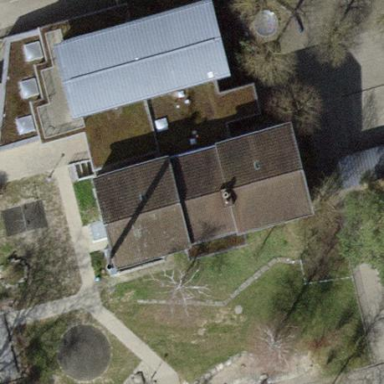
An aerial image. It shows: School building.